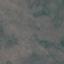
Label: HerbaceousVegetation